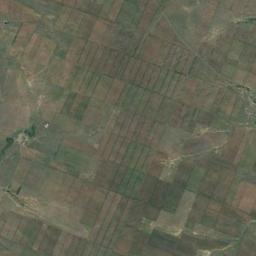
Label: rectangular_farmland